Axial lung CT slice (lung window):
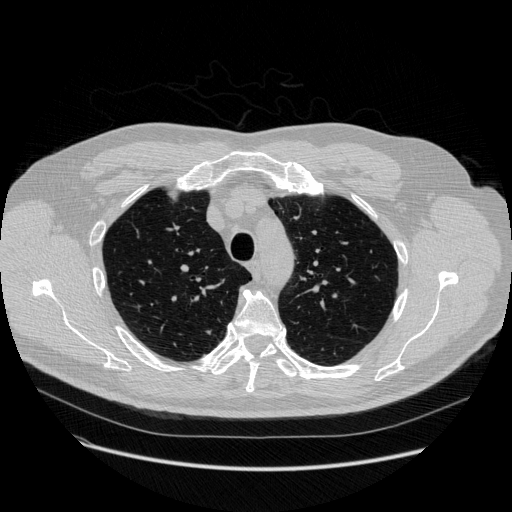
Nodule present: no